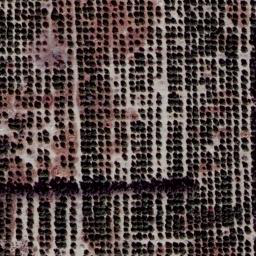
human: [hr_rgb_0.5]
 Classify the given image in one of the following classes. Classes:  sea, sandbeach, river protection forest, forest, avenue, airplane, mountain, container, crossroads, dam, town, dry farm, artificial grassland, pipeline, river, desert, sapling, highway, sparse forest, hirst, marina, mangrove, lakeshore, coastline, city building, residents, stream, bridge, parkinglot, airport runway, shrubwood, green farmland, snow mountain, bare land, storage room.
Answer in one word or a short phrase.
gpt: dry farm